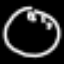
Label: clock